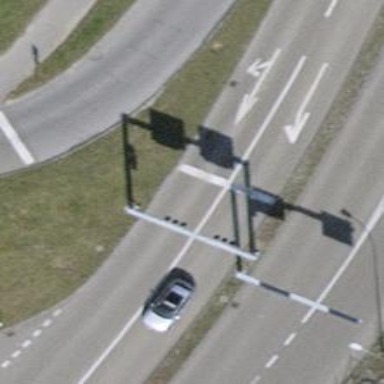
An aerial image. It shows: Road with traffic signals.